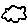
Label: cloud